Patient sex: F
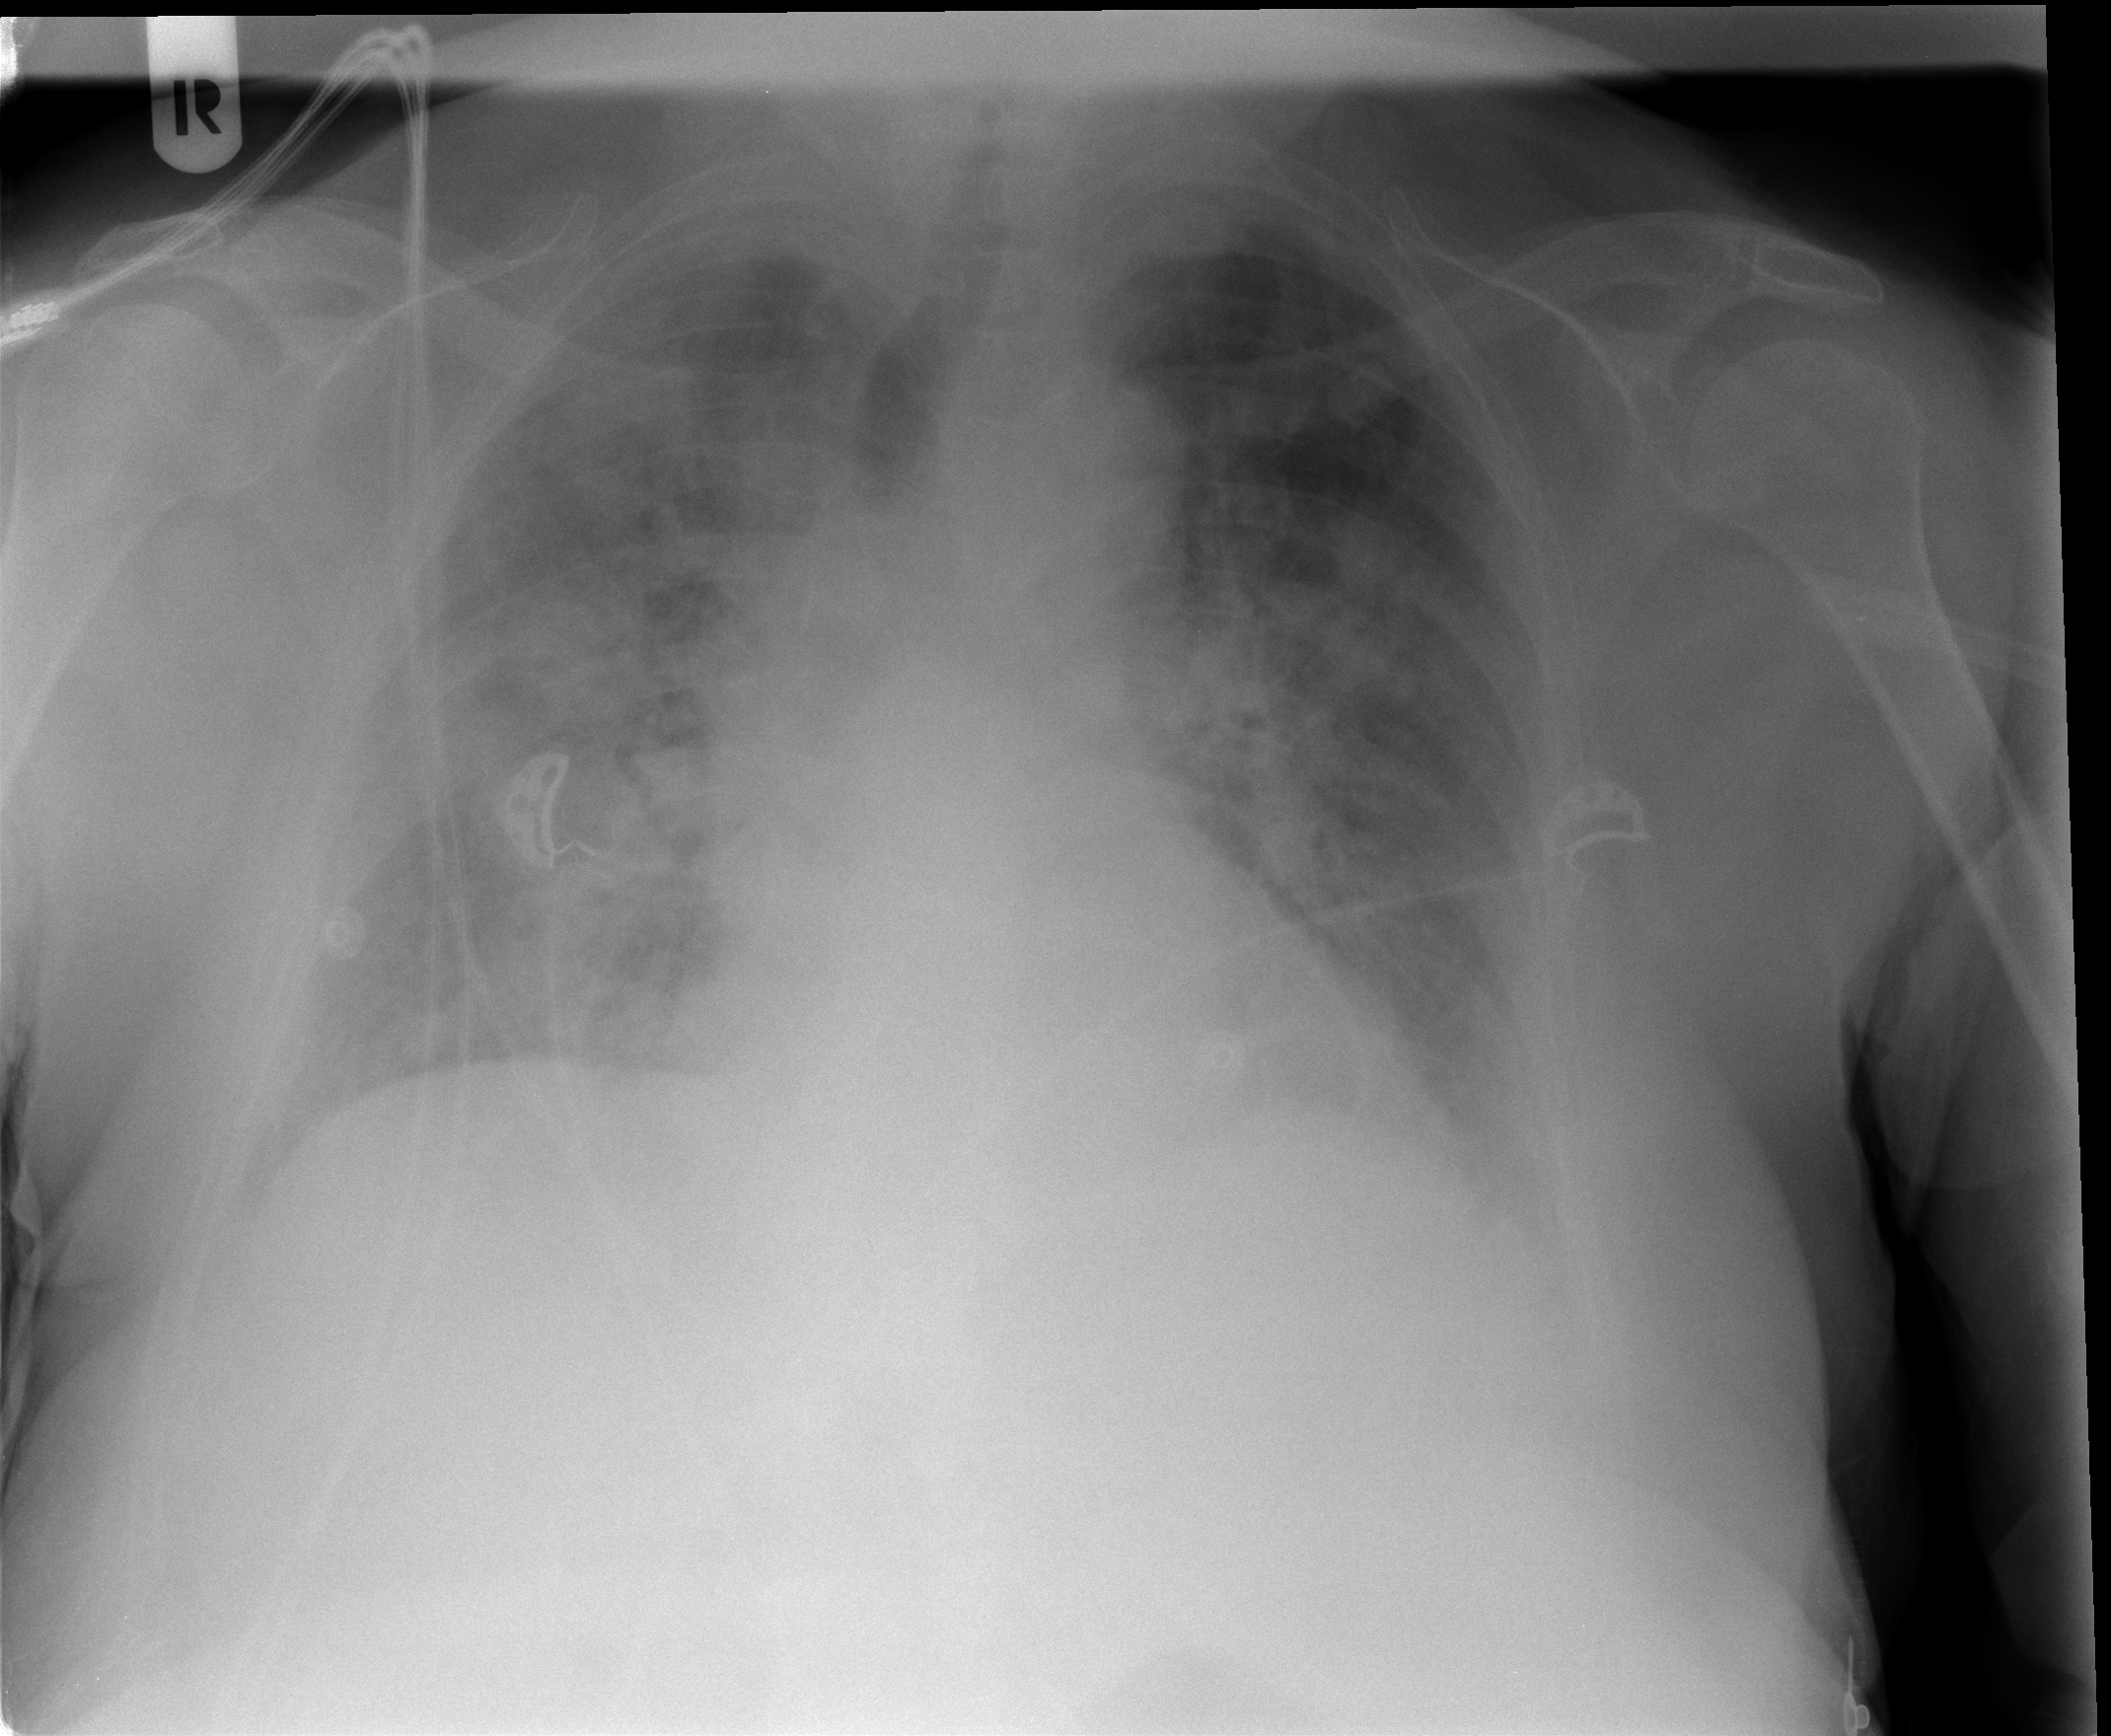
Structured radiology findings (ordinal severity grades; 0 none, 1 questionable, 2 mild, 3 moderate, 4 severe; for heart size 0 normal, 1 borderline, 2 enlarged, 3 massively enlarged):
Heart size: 0
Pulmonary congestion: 0
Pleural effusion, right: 2
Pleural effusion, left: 2
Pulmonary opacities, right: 3
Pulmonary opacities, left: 2
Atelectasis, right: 0
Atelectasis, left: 0